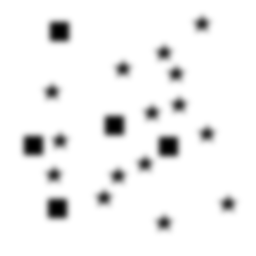
Squares: 5
Triangles: 0
Stars: 15
Total shapes: 20